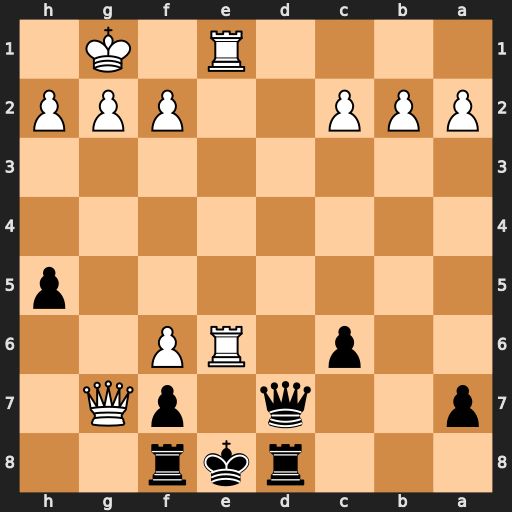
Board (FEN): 3rkr2/p2q1pQ1/2p1RP2/7p/8/8/PPP2PPP/4R1K1
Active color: b
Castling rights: -
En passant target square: -
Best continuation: fxe6 Qg6+ Qf7 Rxe6+ Kd7 Re7+ Kc8 Qf5+ Kb8 Qe5+ Ka8